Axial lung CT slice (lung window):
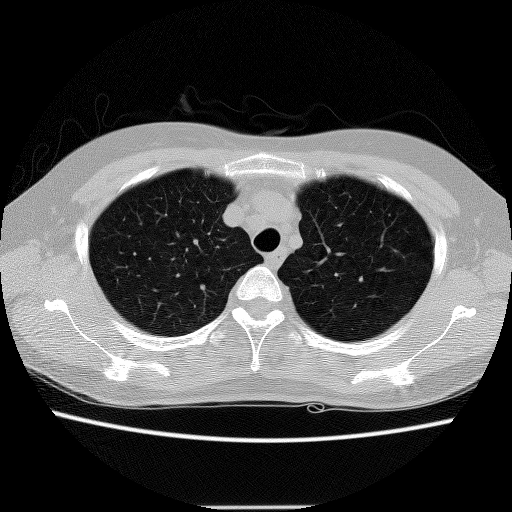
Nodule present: no